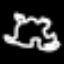
Label: frog